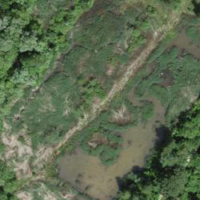
EUNIS habitat code: 45
Species observed at this site:
Fagus sylvatica